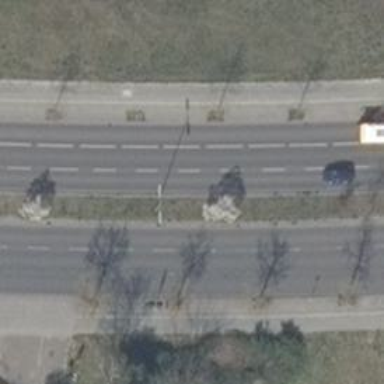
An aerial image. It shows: Secondary road with asphalt surface and cycle track on the right side. It is dual carriageway.